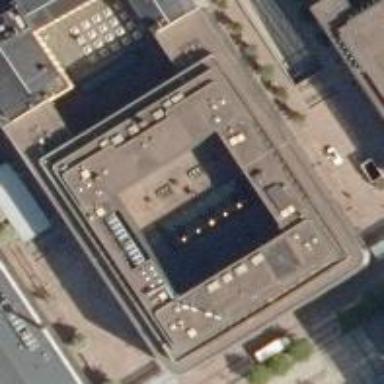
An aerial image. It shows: Office building with flat gravel roof.